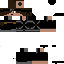
A male human skin with dark skin, wearing brown helmet dressed in a black hoodie and black pants, featuring a closed mouth.